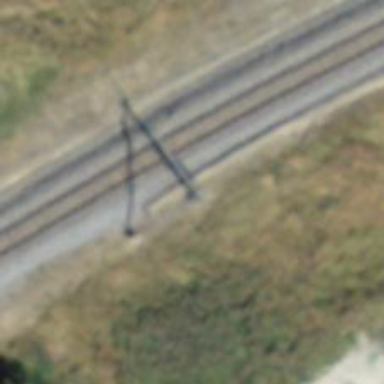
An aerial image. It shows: Catenary mast for power lines.